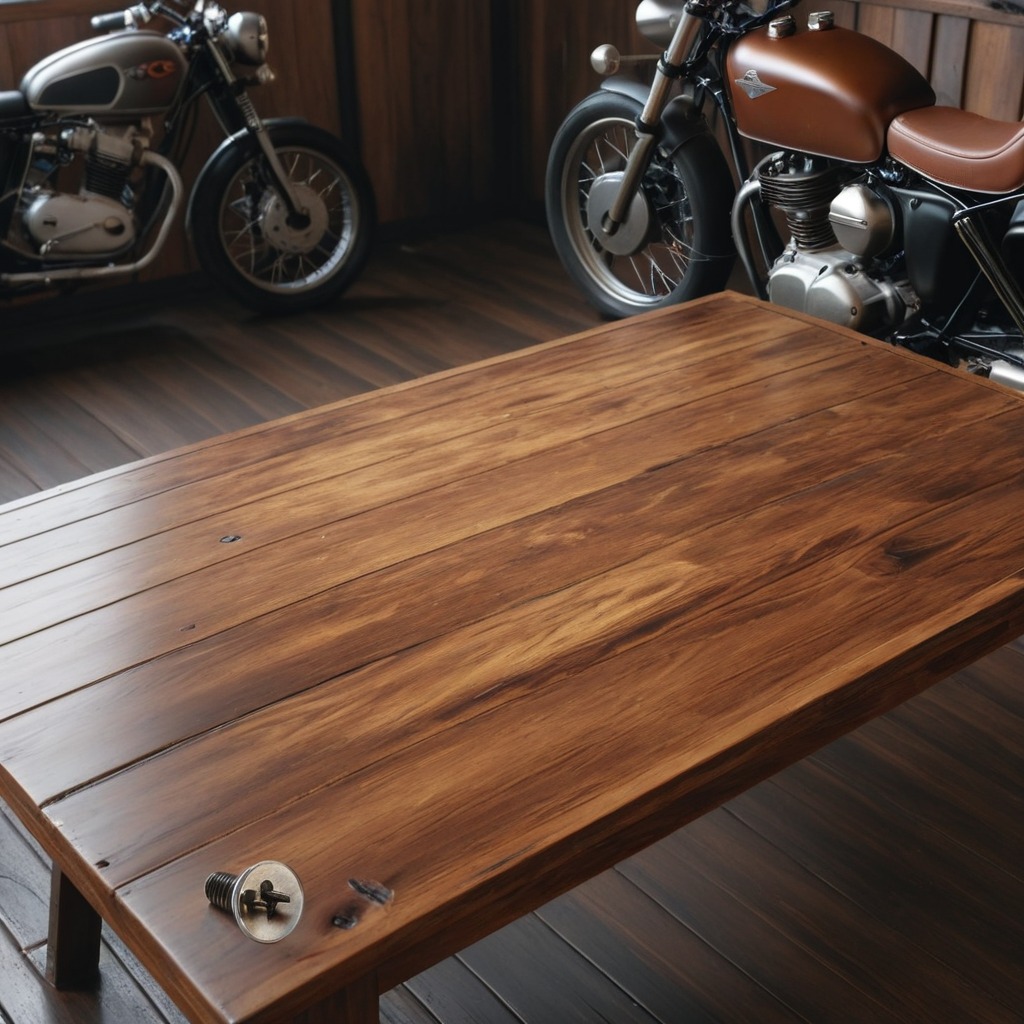
A metal screw is lying on an oil-spilled wooden table in a vintage motorcycle garage.